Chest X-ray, PA view. Patient: 52 years old, sex M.
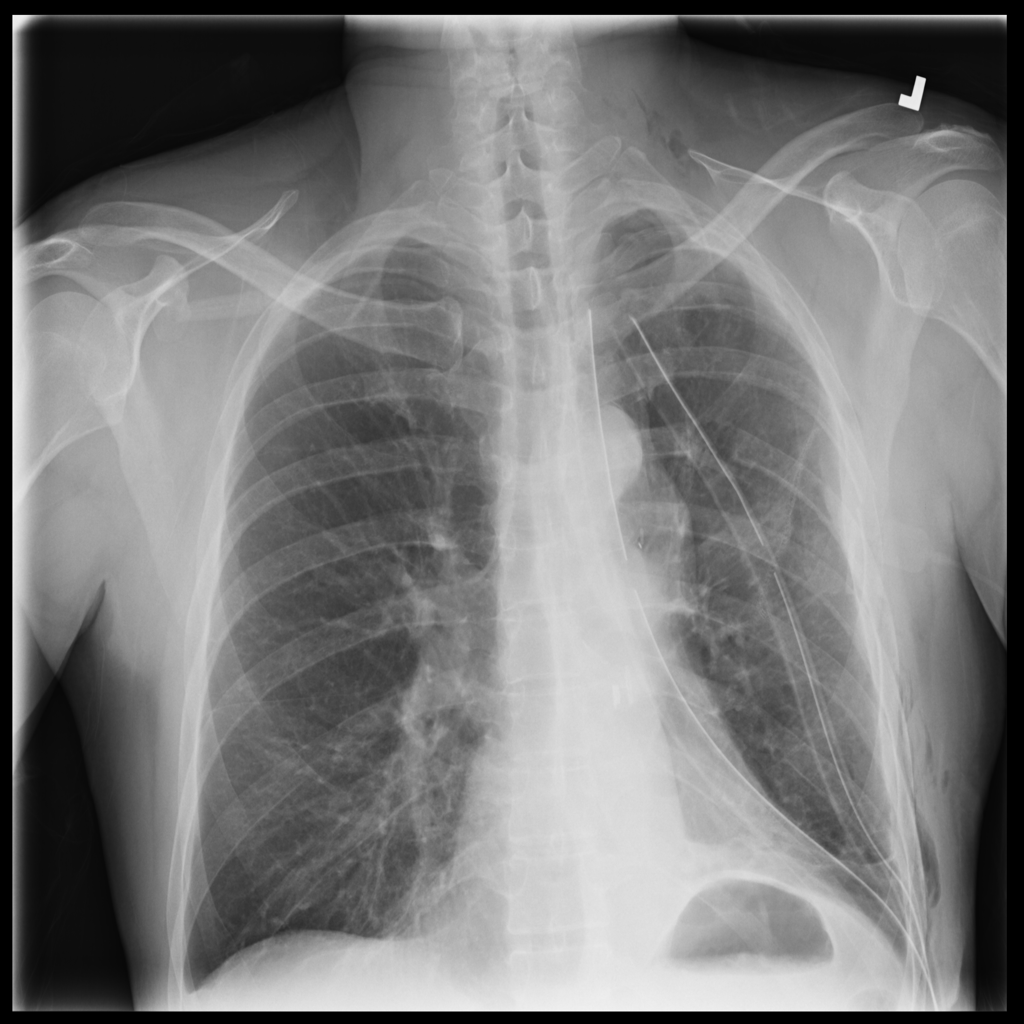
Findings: Emphysema, Pneumothorax